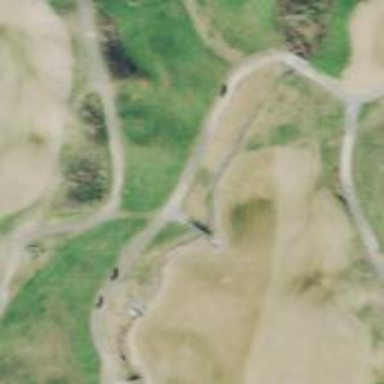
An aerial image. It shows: Pathway for golfing.